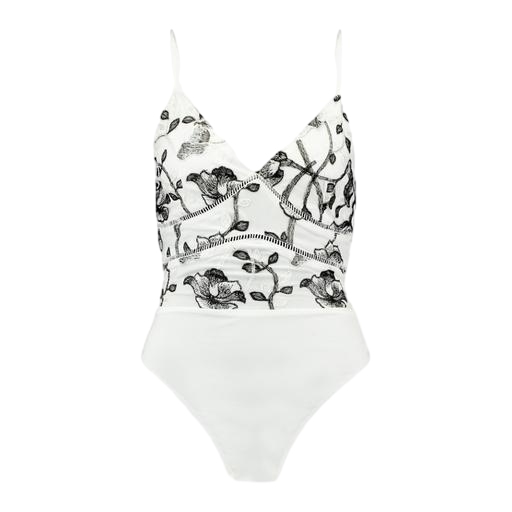
white plus size graphic bodysuit, voulez vous white embroidery, white floral-appliqué lace top, white background